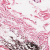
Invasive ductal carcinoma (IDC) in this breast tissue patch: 0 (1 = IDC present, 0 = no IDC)